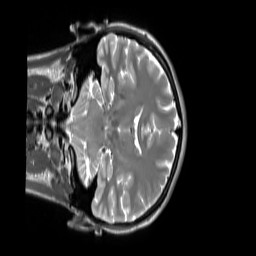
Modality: T2w
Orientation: coronal
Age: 27
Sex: female
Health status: ill
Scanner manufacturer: siemens
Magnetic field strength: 3 T
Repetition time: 2.8 s
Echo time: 0.326 s